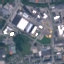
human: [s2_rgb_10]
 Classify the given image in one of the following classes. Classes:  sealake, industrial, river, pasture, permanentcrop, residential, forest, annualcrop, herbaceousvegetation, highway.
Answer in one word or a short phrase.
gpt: Industrial